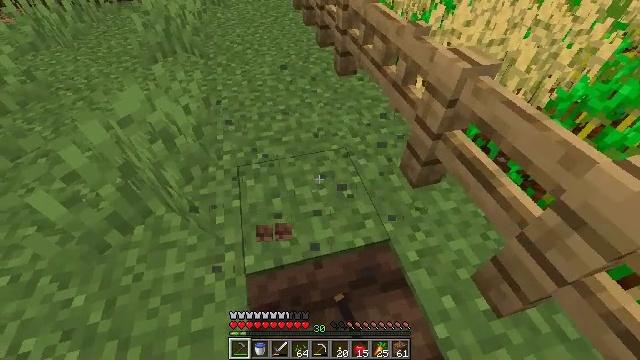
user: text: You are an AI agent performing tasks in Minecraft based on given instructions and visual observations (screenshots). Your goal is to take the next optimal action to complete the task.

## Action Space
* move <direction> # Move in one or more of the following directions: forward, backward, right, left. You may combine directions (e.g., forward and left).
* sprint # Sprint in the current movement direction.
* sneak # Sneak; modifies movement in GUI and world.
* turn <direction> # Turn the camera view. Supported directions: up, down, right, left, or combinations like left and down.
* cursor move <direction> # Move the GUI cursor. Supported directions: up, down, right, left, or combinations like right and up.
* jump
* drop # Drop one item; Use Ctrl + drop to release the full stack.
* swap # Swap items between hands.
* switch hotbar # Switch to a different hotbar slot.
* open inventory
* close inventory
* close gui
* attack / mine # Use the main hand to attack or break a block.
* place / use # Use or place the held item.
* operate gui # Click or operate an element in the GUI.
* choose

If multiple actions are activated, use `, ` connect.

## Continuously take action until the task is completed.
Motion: motion action
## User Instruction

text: Gather tripwire by breaking it.
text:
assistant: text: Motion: no_op